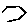
Label: hexagon